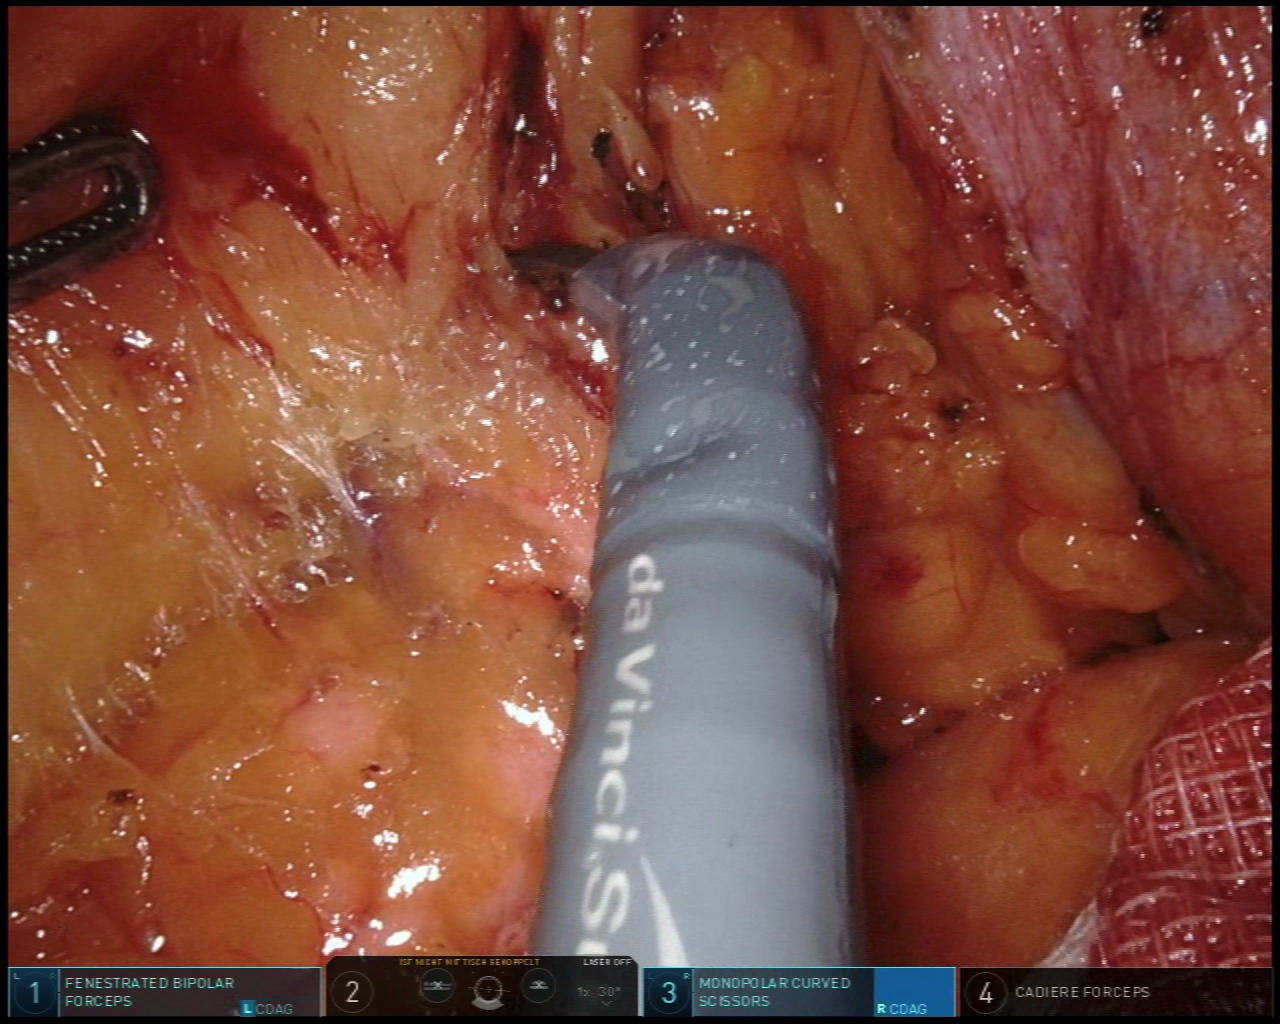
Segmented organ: pancreas
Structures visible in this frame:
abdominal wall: no
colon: no
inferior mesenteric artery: no
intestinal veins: no
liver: no
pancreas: yes
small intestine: no
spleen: no
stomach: no
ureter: no
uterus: no
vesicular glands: no